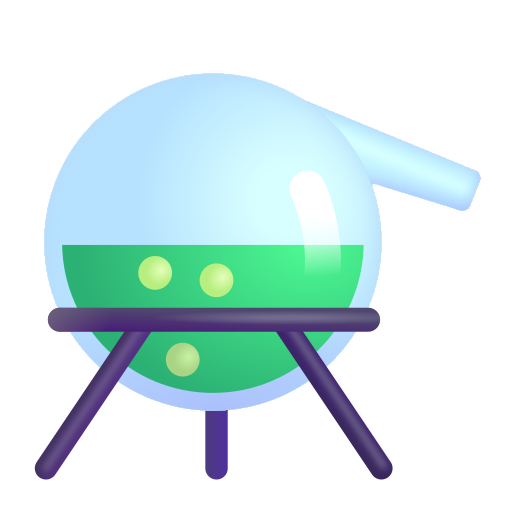
alembic color